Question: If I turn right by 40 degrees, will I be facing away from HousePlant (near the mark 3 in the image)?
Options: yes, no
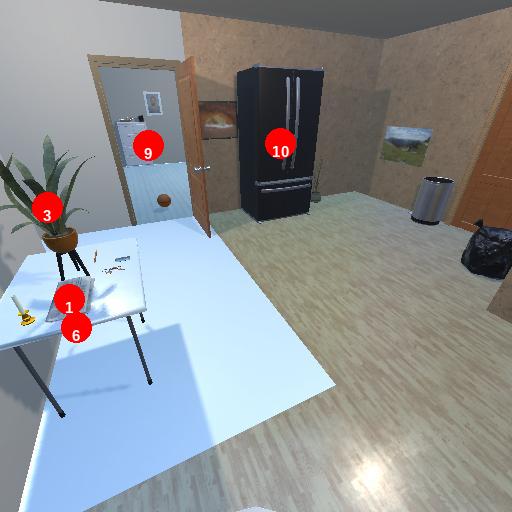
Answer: yes